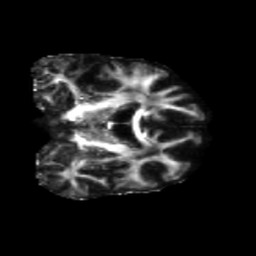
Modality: FA
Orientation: coronal
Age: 73
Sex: female
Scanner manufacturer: siemens
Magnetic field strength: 3 T
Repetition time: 5.25 s
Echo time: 0.08 s